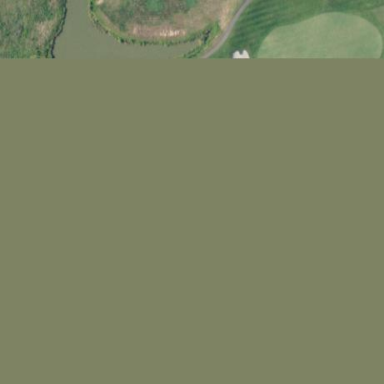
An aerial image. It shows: Scenic golf fairway.